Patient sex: M
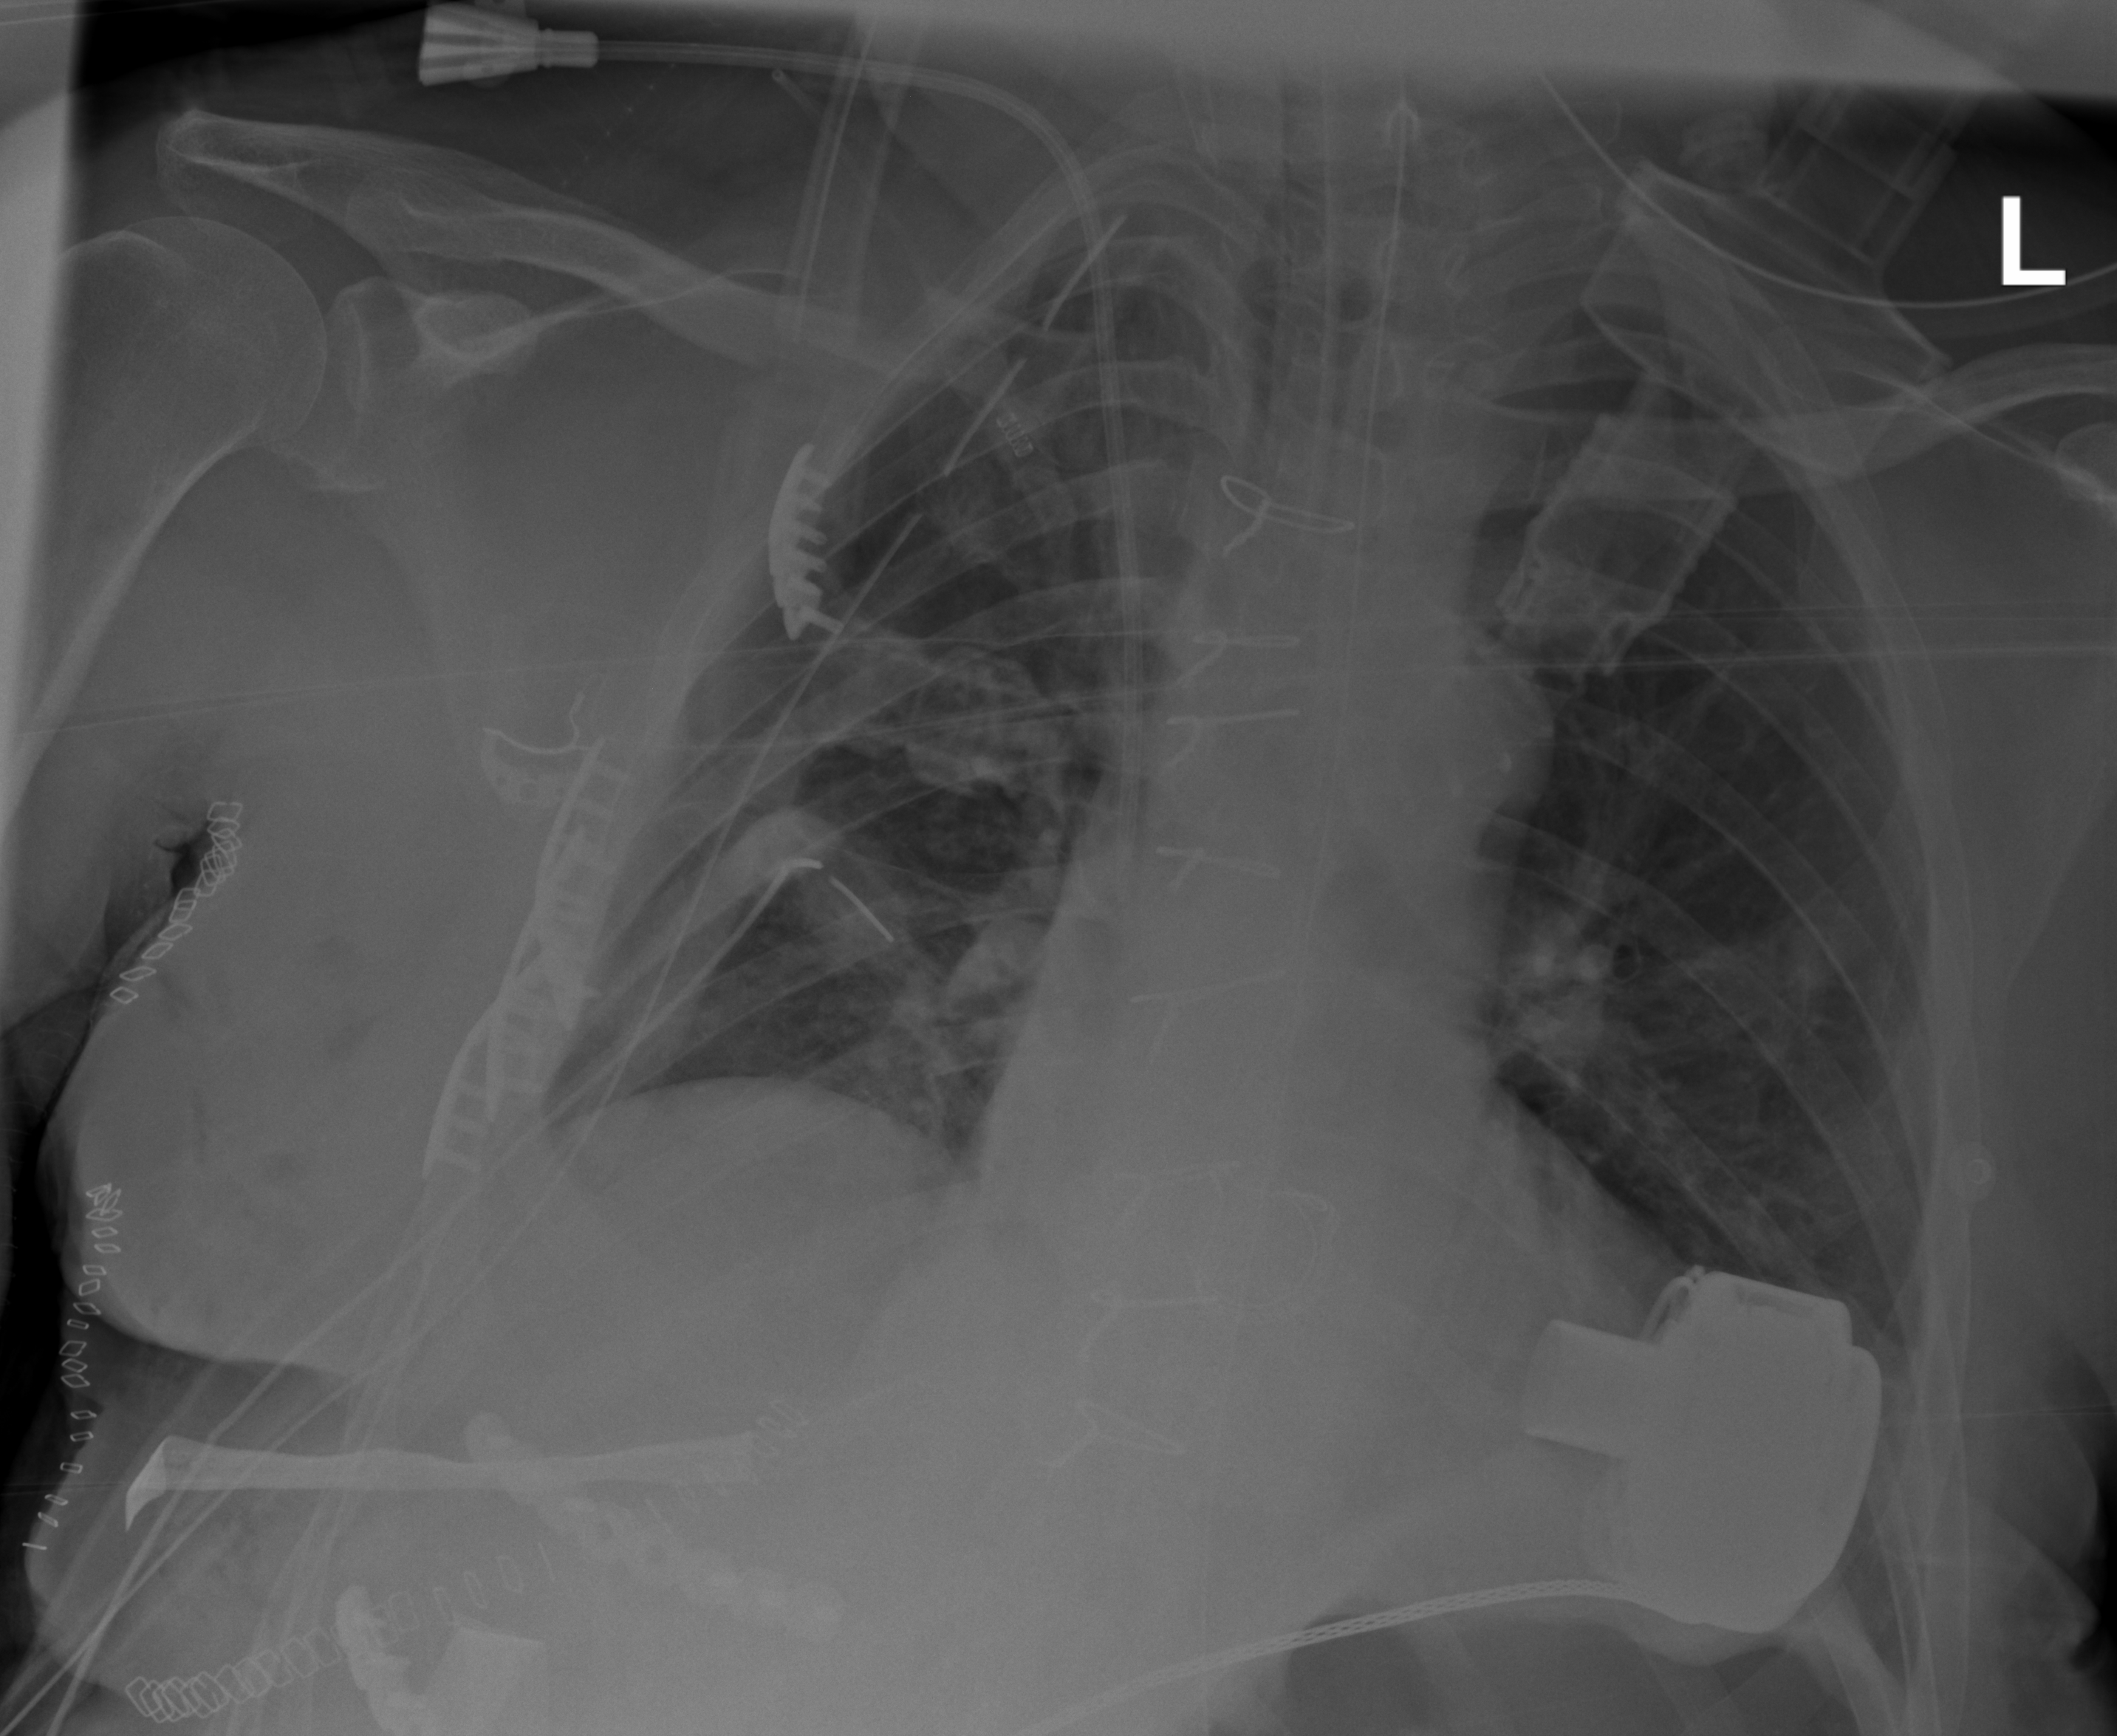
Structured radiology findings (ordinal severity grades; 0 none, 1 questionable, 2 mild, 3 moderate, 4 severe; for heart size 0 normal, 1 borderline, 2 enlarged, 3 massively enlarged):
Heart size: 0
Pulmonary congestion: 0
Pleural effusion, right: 1
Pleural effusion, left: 1
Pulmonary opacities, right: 0
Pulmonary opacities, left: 0
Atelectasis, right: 2
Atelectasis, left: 2